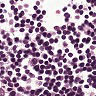
Metastatic tissue present: no